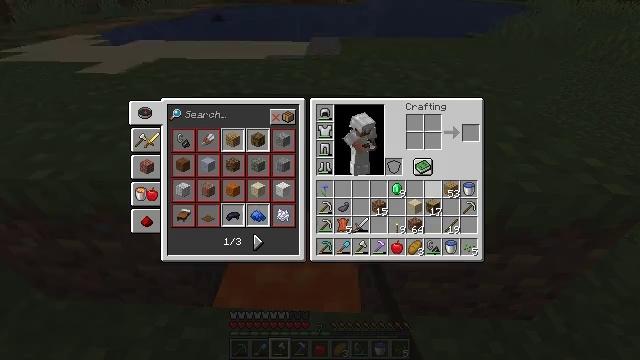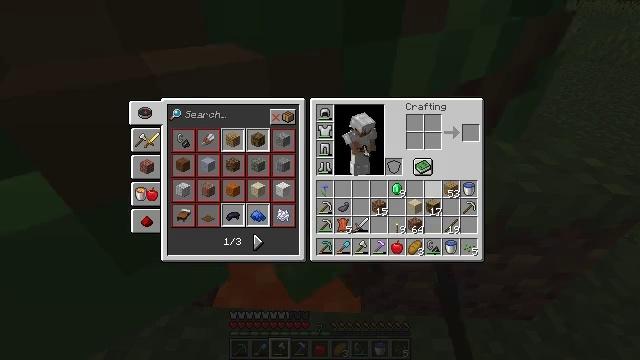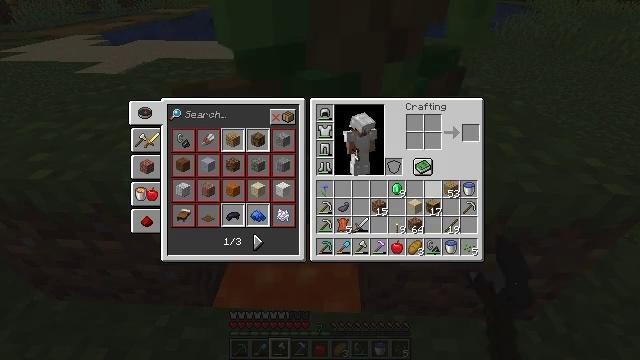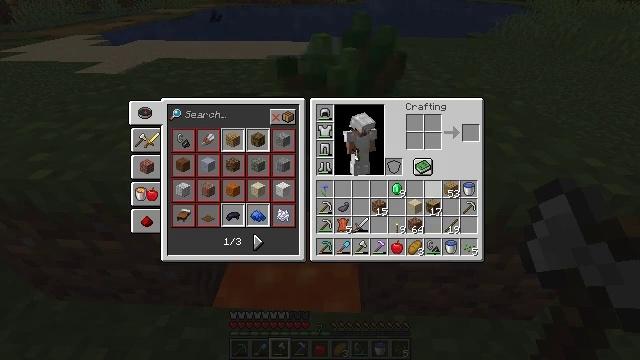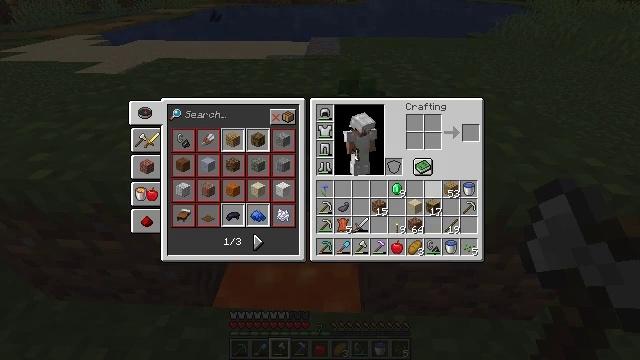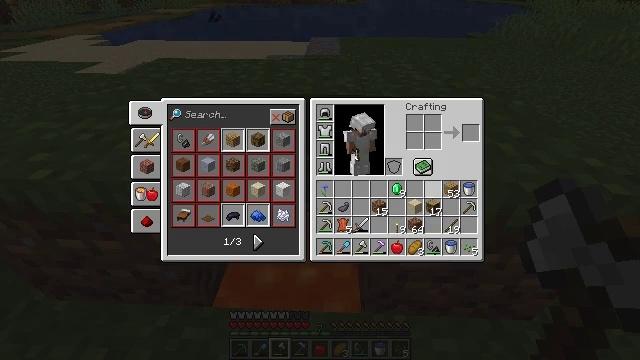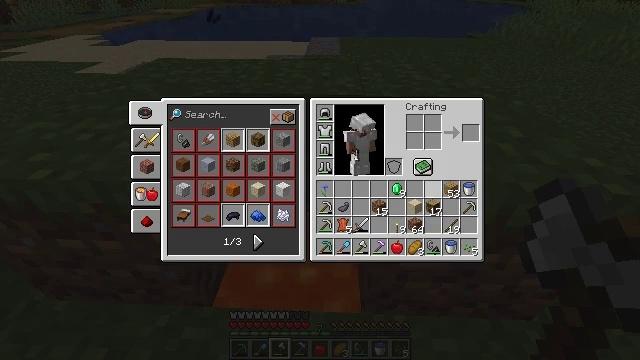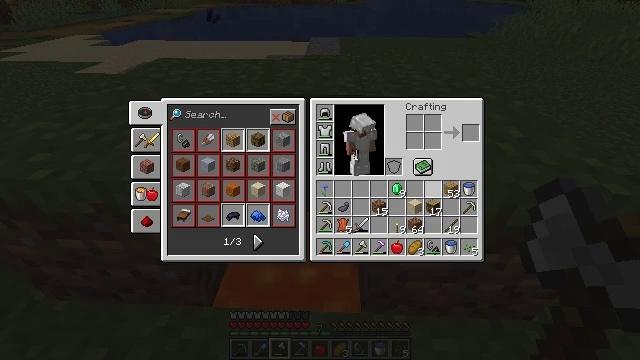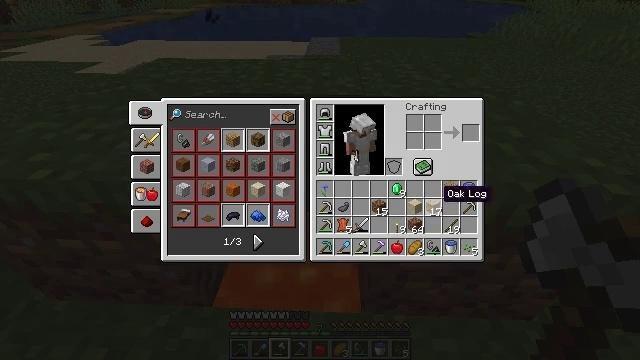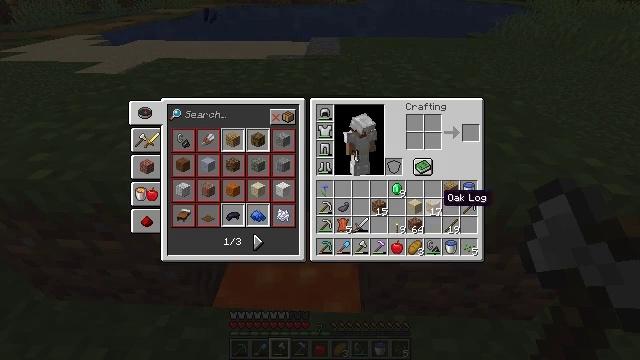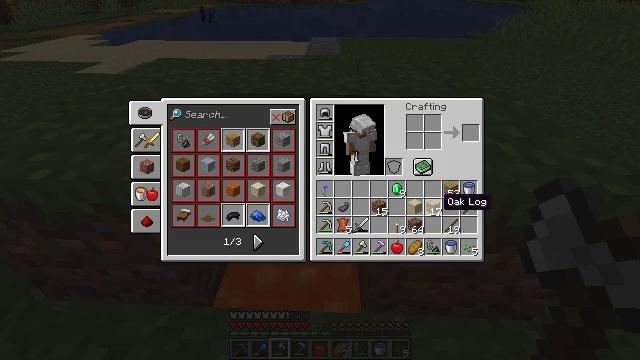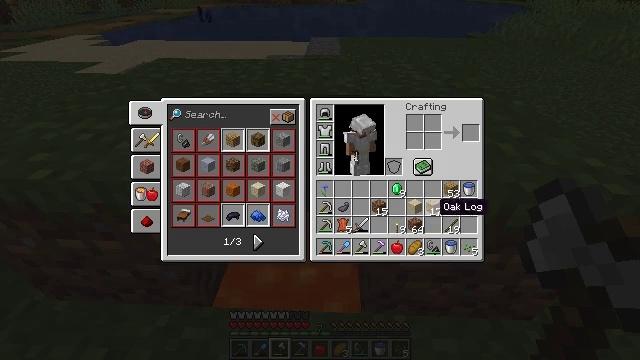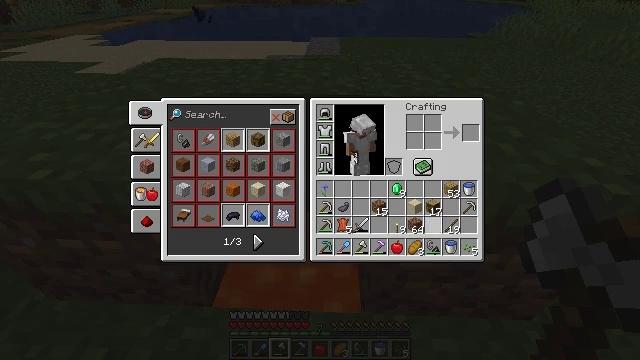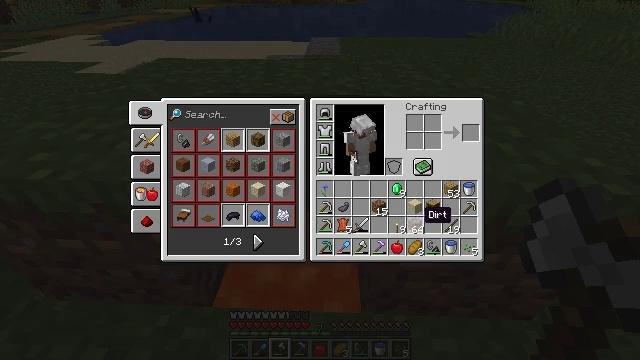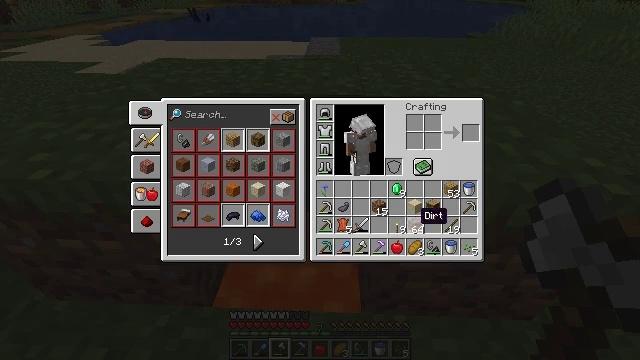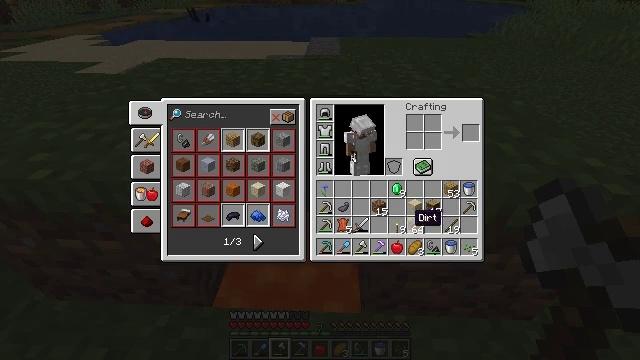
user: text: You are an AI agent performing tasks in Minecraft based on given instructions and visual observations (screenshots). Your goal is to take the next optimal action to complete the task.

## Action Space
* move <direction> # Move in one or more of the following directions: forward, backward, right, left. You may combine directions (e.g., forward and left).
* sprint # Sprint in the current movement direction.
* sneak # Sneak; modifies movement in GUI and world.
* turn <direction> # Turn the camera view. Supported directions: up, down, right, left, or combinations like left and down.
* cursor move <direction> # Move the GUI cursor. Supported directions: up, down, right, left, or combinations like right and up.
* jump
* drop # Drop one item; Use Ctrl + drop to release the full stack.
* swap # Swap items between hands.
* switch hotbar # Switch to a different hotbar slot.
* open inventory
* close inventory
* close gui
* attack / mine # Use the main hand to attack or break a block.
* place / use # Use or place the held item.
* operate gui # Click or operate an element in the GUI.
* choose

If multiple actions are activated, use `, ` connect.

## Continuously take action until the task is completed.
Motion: motion action
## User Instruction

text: Drop a cornflower.
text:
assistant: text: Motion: open gui
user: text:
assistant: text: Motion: no_op
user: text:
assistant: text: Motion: no_op
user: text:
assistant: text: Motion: no_op
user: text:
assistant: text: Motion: no_op
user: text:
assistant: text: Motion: no_op
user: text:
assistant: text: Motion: cursor move down
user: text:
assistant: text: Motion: no_op
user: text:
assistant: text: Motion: no_op
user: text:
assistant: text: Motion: no_op
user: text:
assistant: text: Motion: no_op
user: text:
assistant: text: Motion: cursor move left
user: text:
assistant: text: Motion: no_op
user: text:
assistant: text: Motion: no_op
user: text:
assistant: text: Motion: no_op
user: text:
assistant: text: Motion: cursor move left
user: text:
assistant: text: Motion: cursor move left
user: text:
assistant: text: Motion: no_op
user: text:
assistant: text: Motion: no_op
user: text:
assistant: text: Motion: cursor move left
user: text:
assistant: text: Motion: cursor move left
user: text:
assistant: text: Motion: no_op
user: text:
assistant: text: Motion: no_op
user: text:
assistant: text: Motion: no_op
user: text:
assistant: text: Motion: no_op
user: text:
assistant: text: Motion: no_op
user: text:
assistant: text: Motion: no_op
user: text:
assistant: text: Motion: no_op
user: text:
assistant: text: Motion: no_op
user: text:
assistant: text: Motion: no_op